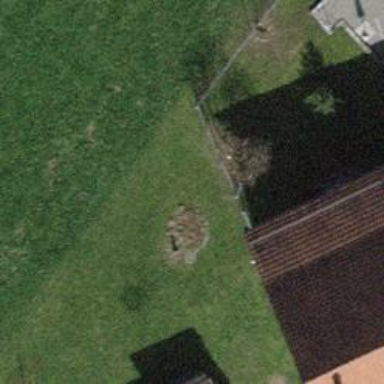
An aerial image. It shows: Single tag "natural: tree."